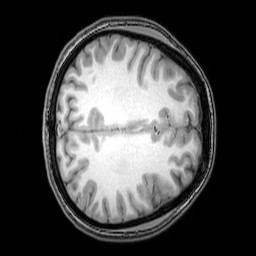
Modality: T1w
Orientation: axial
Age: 20
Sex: female
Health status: healthy
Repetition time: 0.081 s
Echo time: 0.037 s